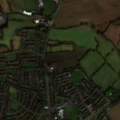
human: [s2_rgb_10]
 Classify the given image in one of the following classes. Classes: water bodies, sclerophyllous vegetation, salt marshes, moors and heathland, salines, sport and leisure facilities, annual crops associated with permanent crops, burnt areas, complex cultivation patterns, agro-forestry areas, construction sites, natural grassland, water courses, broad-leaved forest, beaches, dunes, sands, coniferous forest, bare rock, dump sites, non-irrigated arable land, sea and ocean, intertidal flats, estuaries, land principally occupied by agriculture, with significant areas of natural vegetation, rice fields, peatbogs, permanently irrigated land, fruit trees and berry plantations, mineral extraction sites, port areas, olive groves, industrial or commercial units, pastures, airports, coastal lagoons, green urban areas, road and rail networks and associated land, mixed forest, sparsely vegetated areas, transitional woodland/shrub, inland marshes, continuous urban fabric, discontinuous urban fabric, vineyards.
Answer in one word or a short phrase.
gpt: discontinuous urban fabric, non-irrigated arable land, pastures